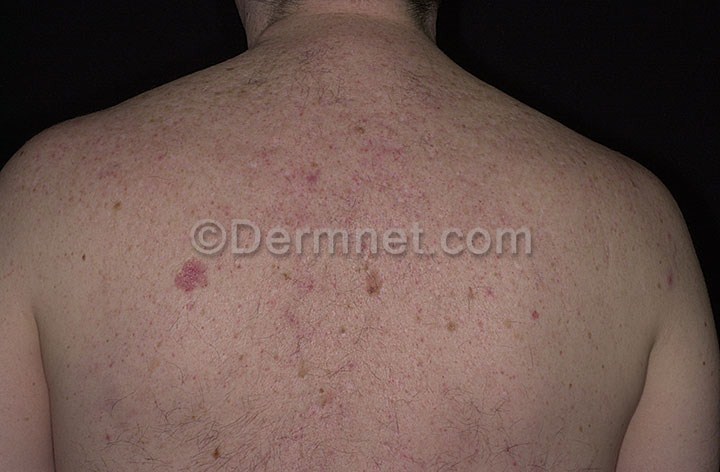
Disease: Actinic Keratosis Basal Cell Carcinoma and other Malignant Lesions